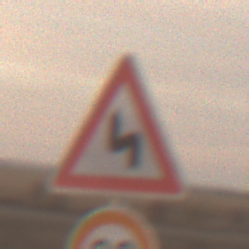
Verkehrszeichen: DoppelkurveZunaechstLinks
Zusatzzeichen unten: Geschwindigkeit20
Umgebung: Outdoor, Nature
Tageszeit: SunriseSunset
Wetter: PartlyCloudy
Licht: Natural
Jahreszeit: NotSpecified
Kontrast: LowContrast